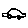
Label: car